Interaction volume radius: 5 \u00c5
Interaction volume height: 30 \u00c5
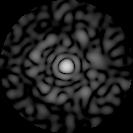
Disorder parameter: 0.8288